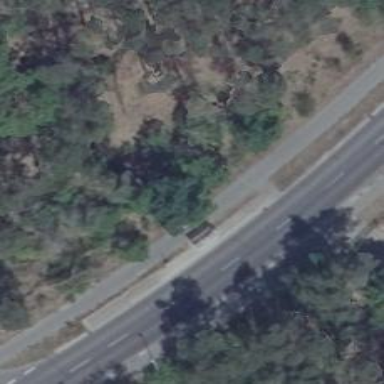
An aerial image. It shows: Public transport shelter.